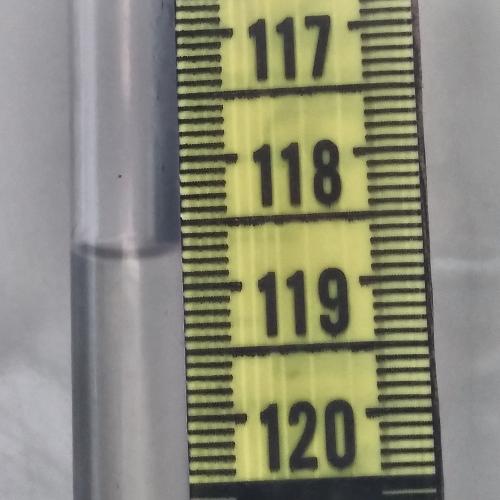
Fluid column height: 118.7 cm